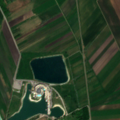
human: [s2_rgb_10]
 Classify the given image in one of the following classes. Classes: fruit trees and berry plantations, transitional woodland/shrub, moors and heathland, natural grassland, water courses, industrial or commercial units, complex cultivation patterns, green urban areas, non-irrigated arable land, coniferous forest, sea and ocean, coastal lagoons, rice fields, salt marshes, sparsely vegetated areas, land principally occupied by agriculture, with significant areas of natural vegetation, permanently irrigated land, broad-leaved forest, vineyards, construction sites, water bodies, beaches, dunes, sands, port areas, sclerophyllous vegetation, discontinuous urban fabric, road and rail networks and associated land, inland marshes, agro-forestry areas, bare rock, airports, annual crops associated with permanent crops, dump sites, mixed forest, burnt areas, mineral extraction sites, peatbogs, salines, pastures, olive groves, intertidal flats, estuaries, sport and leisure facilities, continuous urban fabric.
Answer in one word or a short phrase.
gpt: sport and leisure facilities, non-irrigated arable land, land principally occupied by agriculture, with significant areas of natural vegetation